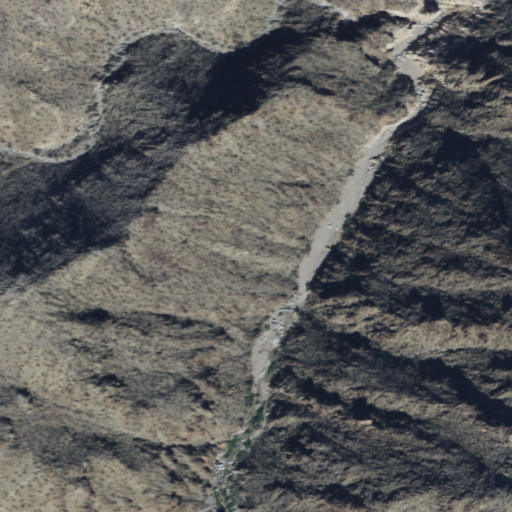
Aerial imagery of valley in Arizona named Spring Canyon containing shrub, woody wetlands, and evergreen forest